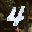
Label: 4